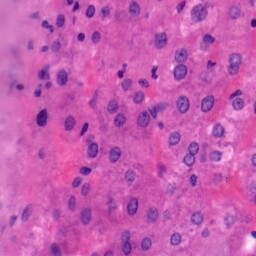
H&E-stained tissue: Liver